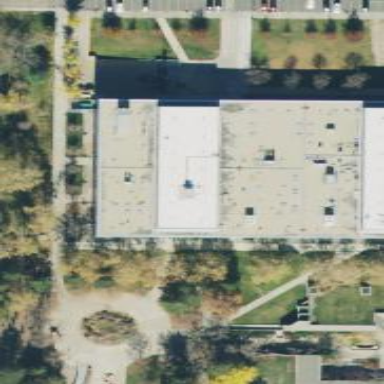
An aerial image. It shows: View of university building.